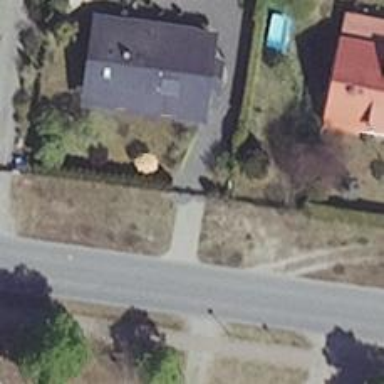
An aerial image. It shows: Driveway.